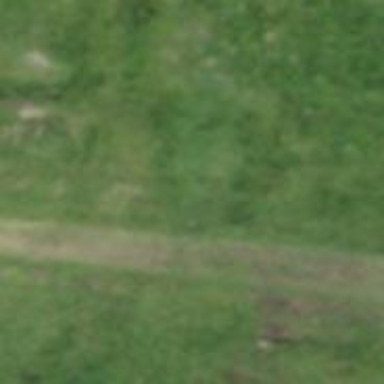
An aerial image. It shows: Unpaved track with grade 4 quality.